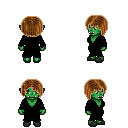
a pixel art fantasy rpg character, female body template, orc, green skin, black robe, white pants, brown pageboy hairstyle, gray slippers, four views (front, back, left, right), 2x2 character sprite sheet, small pixel art, hard edges, no anti-aliasing